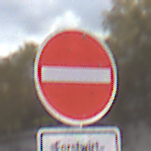
Verkehrszeichen: VerbotDerEinfahrt
Zusatzzeichen unten: BesondereFahrzeugeUndTransportgueter7
Umgebung: Outdoor, Suburban
Tageszeit: MorningAfternoon
Wetter: PartlyCloudy
Licht: Natural
Jahreszeit: NotSpecified
Kontrast: HighContrast